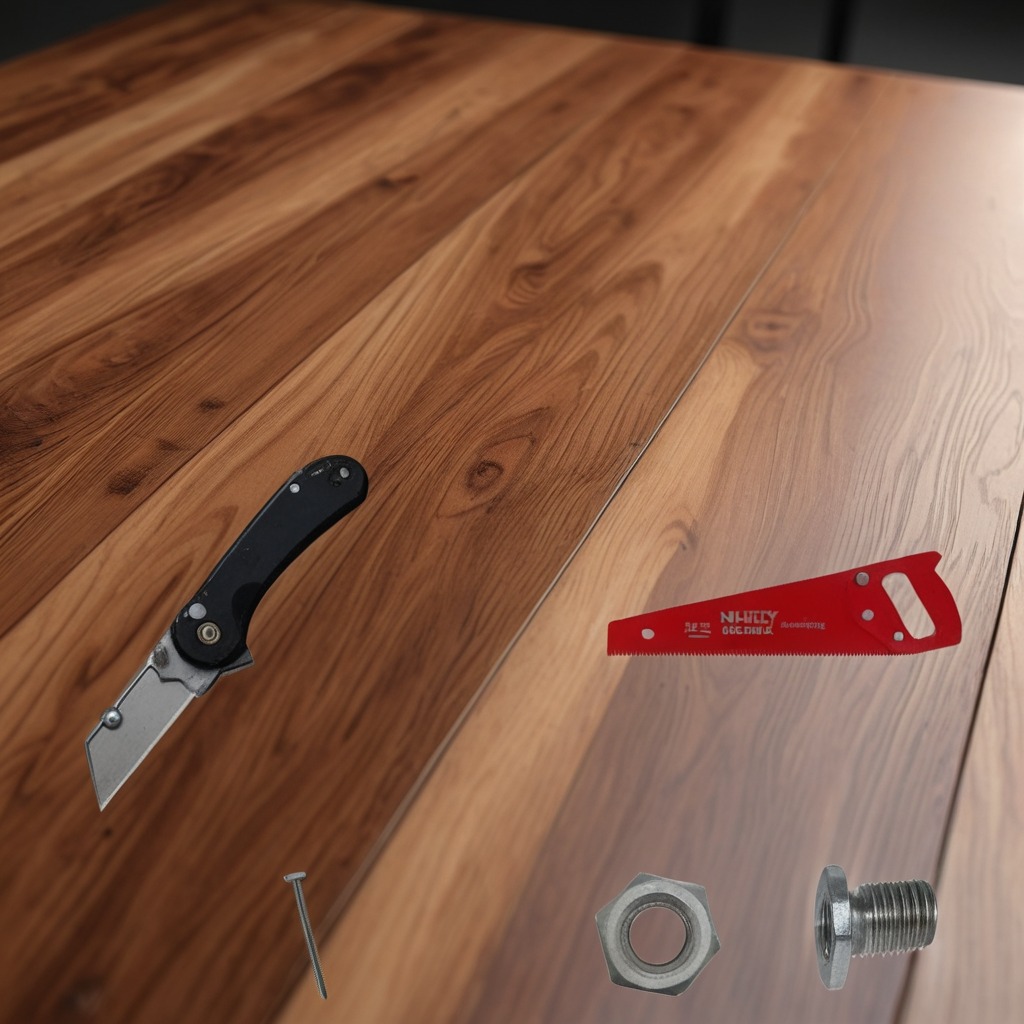
A utility knife, a metal machine screw, an iron nail, a handheld metal saw, and a metal nut are lying on the wooden table in a carpentry studio.